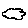
Label: cloud